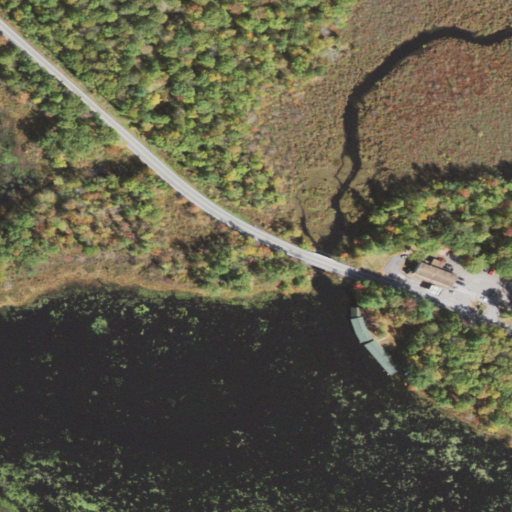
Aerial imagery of mountain in Pennsylvania named Rock Hill containing woody wetlands, open water, deciduous forest, herbaceous wetlands, mixed forest, open development, low intensity development, medium intensity development, and grassland